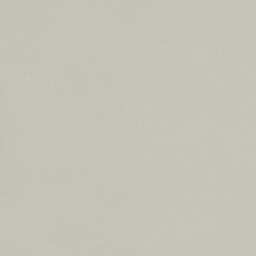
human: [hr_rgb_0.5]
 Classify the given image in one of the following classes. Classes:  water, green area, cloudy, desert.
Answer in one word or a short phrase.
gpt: cloudy